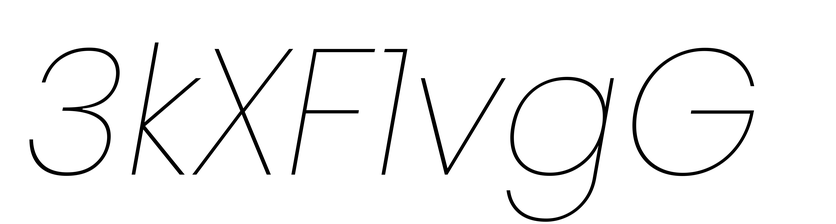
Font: Poppins-ThinItalic